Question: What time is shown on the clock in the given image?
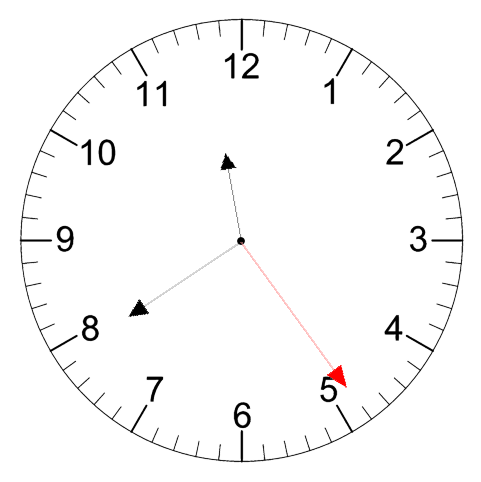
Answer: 11:39:24